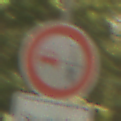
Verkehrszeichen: VerbotUeberholenEinspurigeFahrzeuge
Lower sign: ZeitangabenMitBeschraenkungAufWochentage8
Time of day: Midday
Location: Outdoor (Nature)
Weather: PartlyCloudy
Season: NotSpecified
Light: Natural